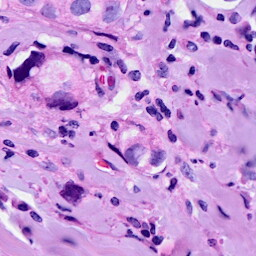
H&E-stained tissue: Breast